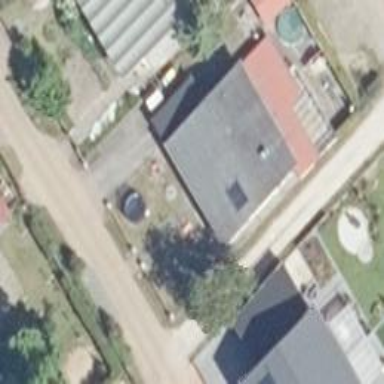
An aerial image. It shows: Terrace building.